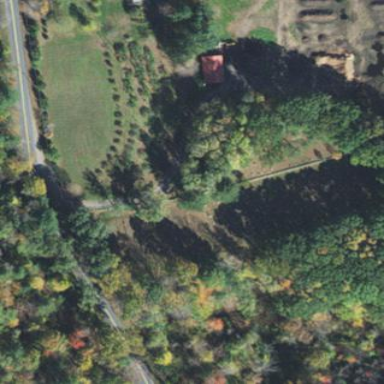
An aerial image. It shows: Cemetery with historic significance.